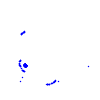
Particle: proton